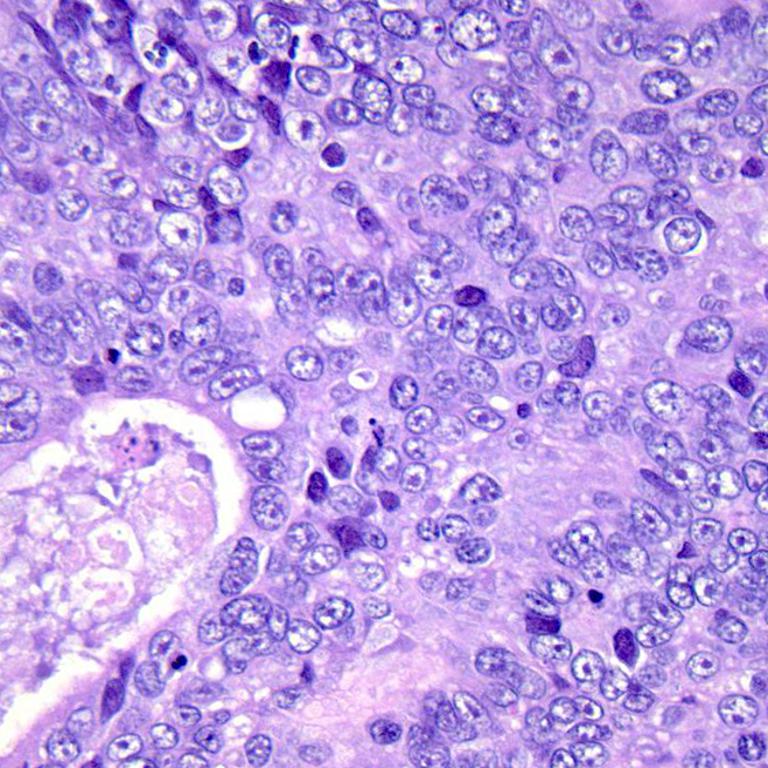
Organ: colon
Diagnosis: adenocarcinomas